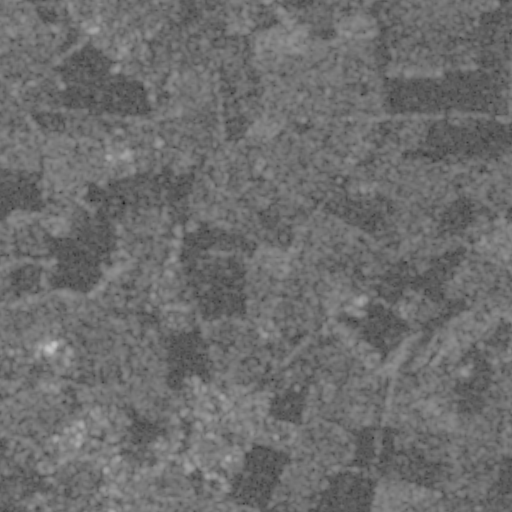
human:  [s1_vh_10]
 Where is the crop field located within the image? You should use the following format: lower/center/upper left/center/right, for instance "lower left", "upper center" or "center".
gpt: The crop field is located in the lower left of the image.
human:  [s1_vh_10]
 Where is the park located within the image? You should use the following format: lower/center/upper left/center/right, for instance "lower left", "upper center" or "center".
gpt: The park is located in the lower left of the image.
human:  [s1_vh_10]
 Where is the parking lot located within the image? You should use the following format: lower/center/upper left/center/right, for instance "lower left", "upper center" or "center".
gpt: The parking lot is located in the lower center of the image.
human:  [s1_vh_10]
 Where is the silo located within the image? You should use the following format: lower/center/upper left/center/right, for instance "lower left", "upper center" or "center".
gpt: The silo is located in the lower left of the image.
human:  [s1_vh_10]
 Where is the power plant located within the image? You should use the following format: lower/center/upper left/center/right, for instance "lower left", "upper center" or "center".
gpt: There is no power plant in the image.

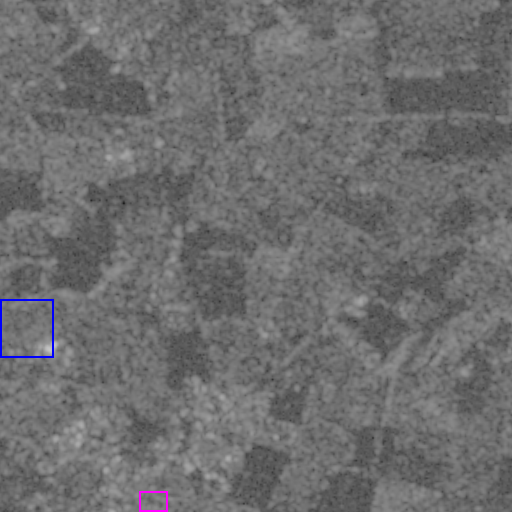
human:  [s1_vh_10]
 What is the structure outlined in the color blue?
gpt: The structure outlined in blue is a crop field.
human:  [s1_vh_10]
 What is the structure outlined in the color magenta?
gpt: The structure outlined in magenta is a park.
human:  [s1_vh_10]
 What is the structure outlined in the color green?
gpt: There is no green outline.